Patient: sex M, age 71
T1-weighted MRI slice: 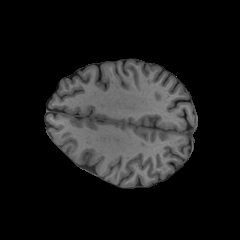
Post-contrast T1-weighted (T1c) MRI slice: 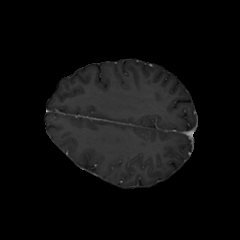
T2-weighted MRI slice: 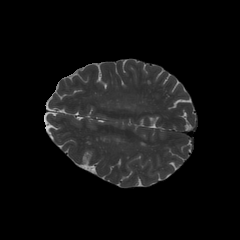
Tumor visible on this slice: no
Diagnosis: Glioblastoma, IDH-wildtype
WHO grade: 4